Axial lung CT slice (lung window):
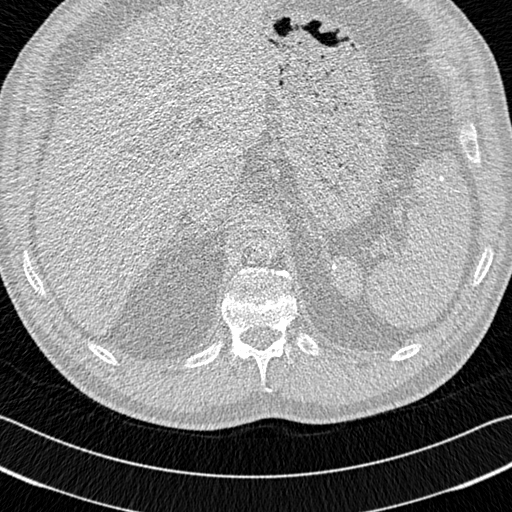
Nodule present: no